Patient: sex F, age 35
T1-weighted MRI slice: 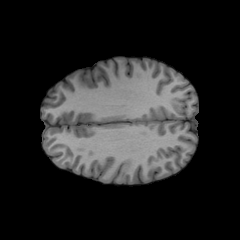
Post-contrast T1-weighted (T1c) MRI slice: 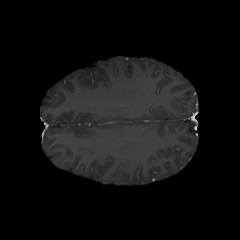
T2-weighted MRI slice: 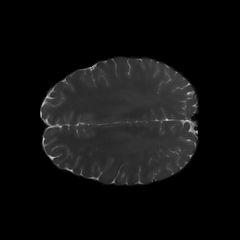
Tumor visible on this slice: yes
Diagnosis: Oligodendroglioma, IDH-mutant, 1p/19q-codeleted
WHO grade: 2